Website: bh-photo
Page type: billing-address
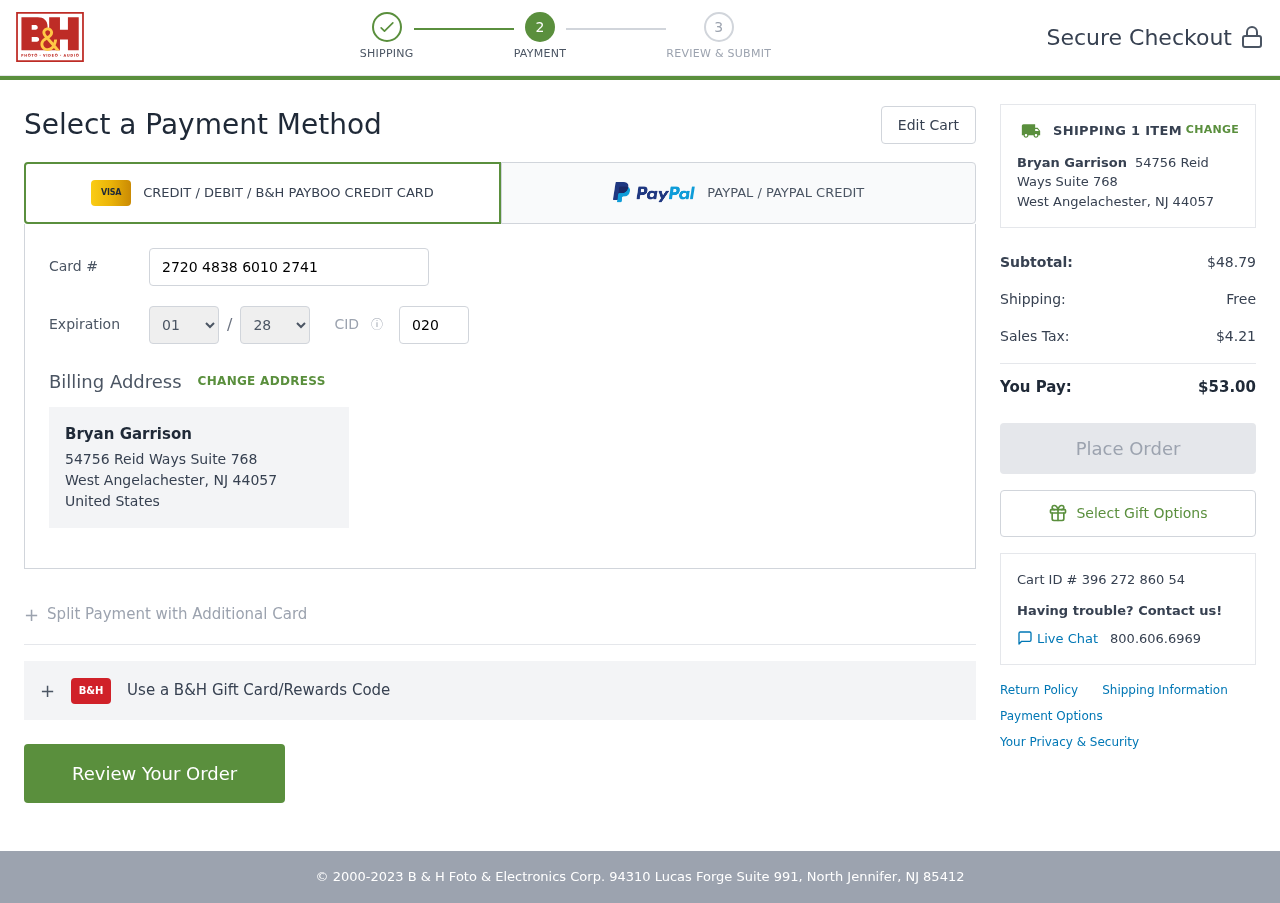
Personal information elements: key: PII_CARD_CVV
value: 020
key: PII_CARD_EXPIRY_MONTH
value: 01
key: PII_CARD_EXPIRY_YEAR
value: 28
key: PII_CARD_NUMBER
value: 2720 4838 6010 2741
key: PII_CITY_STATE_ZIP
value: West Angelachester, NJ 44057
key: PII_COUNTRY
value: United States
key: PII_FULLNAME
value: Bryan Garrison
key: PII_STREET
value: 54756 Reid Ways Suite 768
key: PII_FULLNAME2
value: Bryan Garrison
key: PII_CITY
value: West Angelachester
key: PII_STATE_ABBR
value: NJ
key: PII_POSTCODE
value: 44057
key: PII_POSTCODE_FULL
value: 44057
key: PII_CITY_STATE
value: West Angelachester, NJ
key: PII_POSTCODE_NUMERIC
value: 44057
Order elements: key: ORDER_NUM_ITEMS
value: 1
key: ORDER_SUBTOTAL
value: $48.79
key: ORDER_SHIPPING_COST
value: Free
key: ORDER_TAX
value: $4.21
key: ORDER_TOTAL
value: $53.00
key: ORDER_ID
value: Cart ID # 396 272 860 54